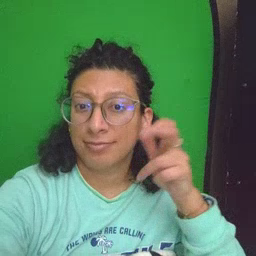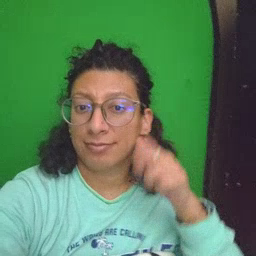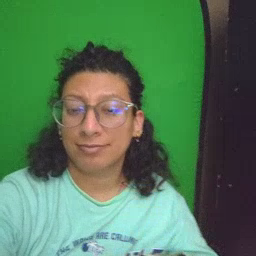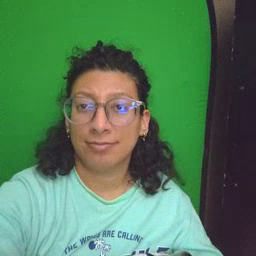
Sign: listen